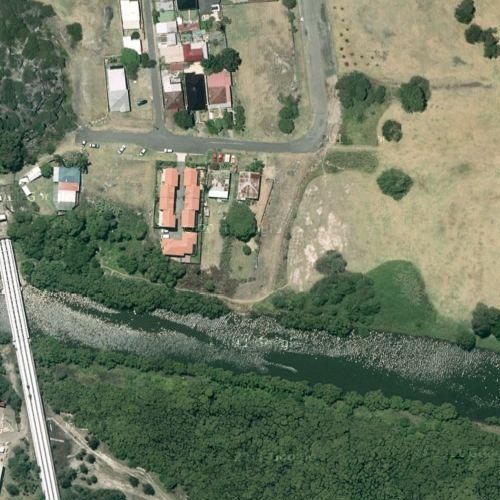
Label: sydney